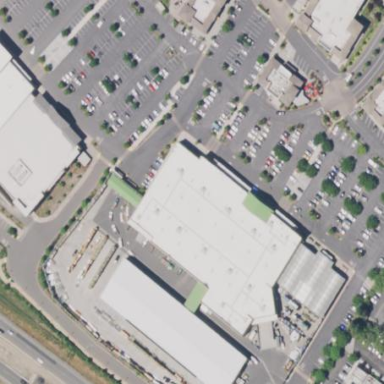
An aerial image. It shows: Retail area.